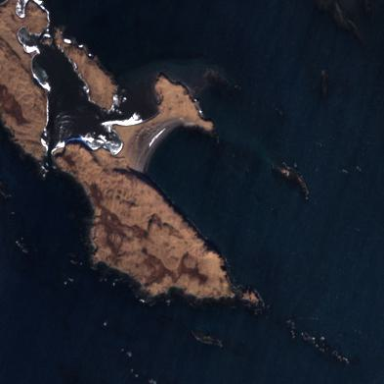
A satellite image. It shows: Island with natural coastline.